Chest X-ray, PA view. Patient: 43 years old, sex F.
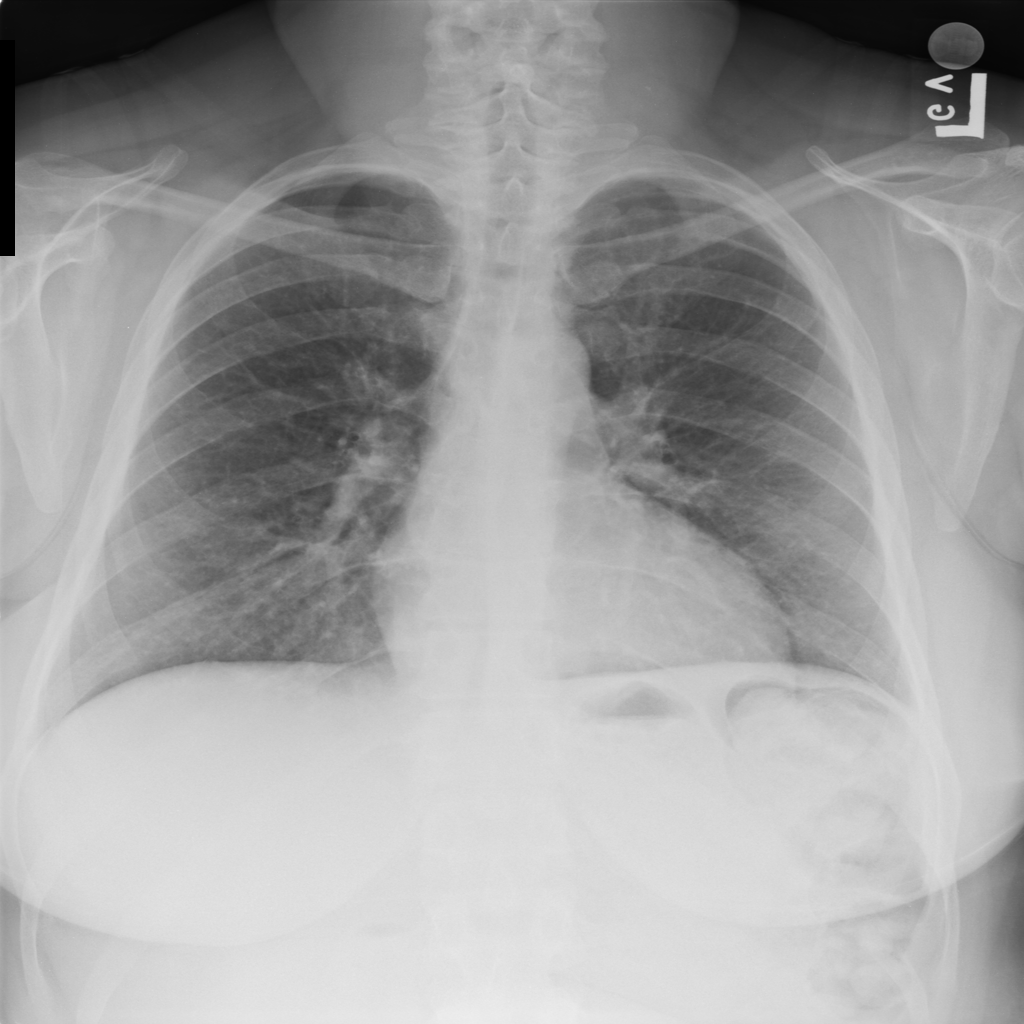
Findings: No Finding